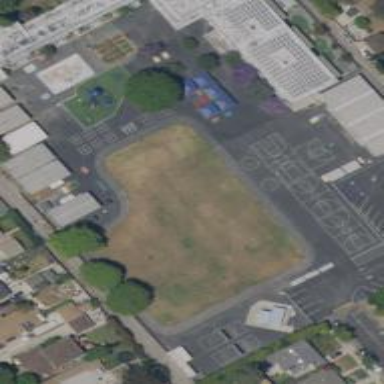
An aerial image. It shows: Schoolyard designated as leisure land.